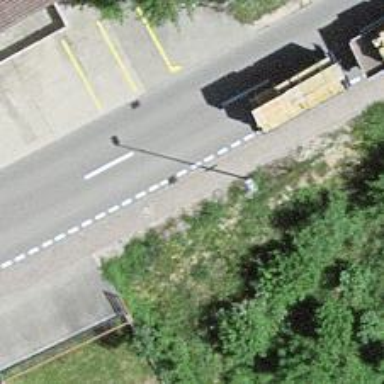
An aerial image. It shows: Public transport stop position.